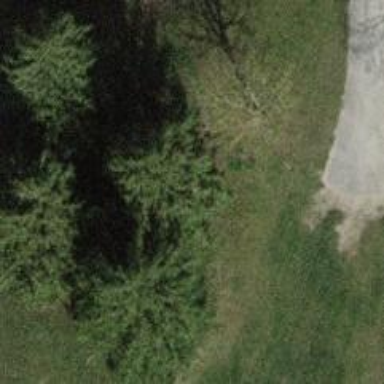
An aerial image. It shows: Needle-leaved tree in its natural environment.